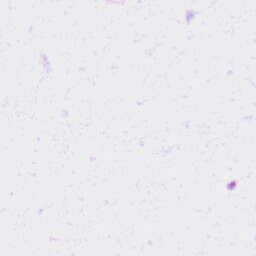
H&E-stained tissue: Liver